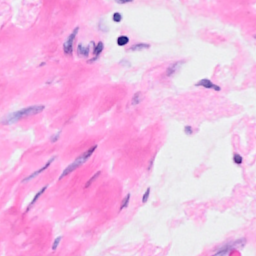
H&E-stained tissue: Breast